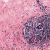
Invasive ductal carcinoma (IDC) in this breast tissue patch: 0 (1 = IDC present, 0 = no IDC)